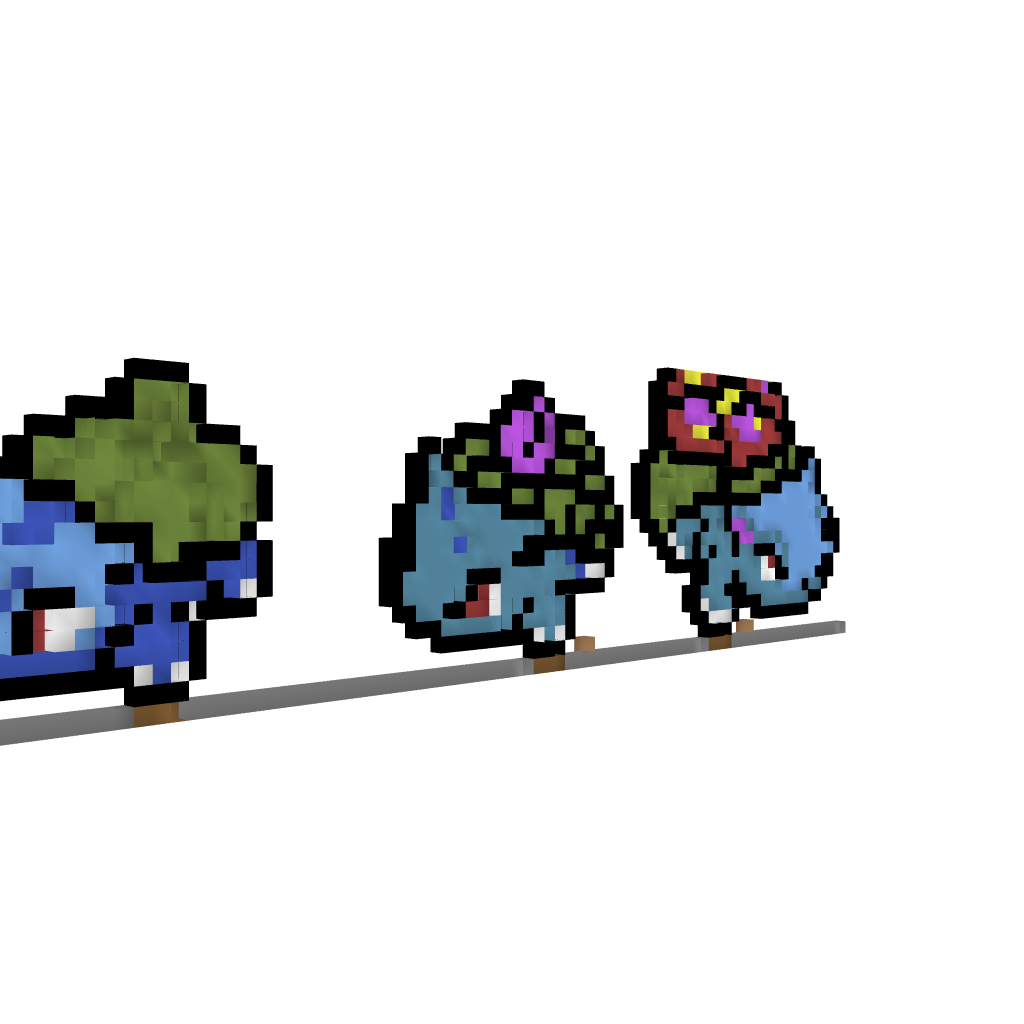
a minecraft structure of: Bulbasaur Ivysaur and Venusaur Pixel Art bad low quality